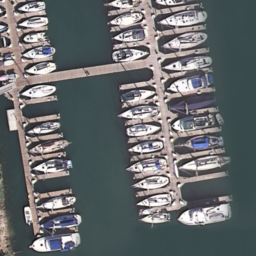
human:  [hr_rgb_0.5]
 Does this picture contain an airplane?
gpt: no

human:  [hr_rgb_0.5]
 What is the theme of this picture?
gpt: harbor

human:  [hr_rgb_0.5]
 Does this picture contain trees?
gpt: no

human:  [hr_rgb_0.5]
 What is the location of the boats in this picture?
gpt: left and right